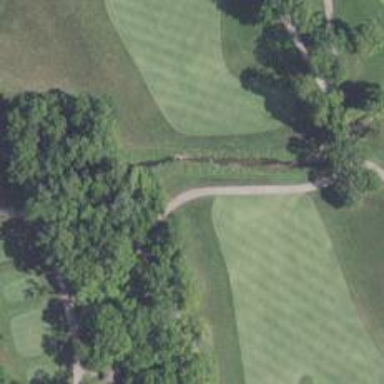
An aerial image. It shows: Golf cartpath that is also road path.